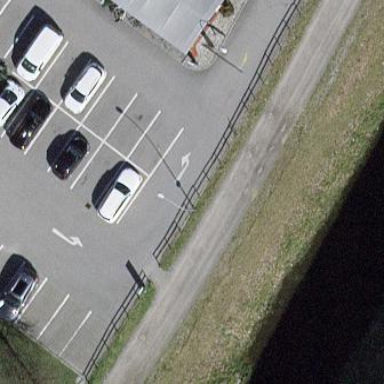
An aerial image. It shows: Bicycle parking area with stands.